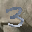
Label: 3